Current action and preconditions to check: path_clear

Your task: For each precondition in the list above, predict whether it will hold at this action.

Consider the current scene as observed from the mobile robot's camera, and analyze the predicted future states of all dynamic agents (e.g., people, animals, vehicles, or any moving entities) within the NEXT SECOND.

IMPORTANT: Only answer "very likely" if you are absolutely certain—based on strong, clear evidence—that a dynamic agent will violate the precondition in the predicted future state. Do NOT answer "very likely" for unlikely, ambiguous, or low-probability risks.

Ask yourself for each precondition: Is there a high probability, with clear and convincing evidence, that the predicted future states of any dynamic agent will interfere with the predicted future state of the currently executing action within the NEXT SECOND, causing that precondition to fail?

Assess the risk level based on these predictions. Use "likely" or "very likely" if motions create a clear risk of interference.

Use "neutral" or "improbable" if agents are nearby but their predicted paths are clearly diverging or non-conflicting.

Failure Risk Categories: "very improbable", "improbable", "neutral", "likely", "very likely"

Answer Format: Output ONLY the probability_of_failure value from these categories: "very improbable", "improbable", "neutral", "likely", "very likely"

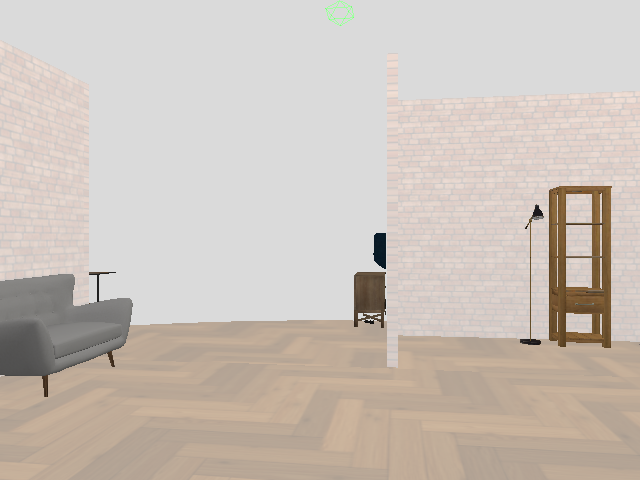

Answer: very improbable